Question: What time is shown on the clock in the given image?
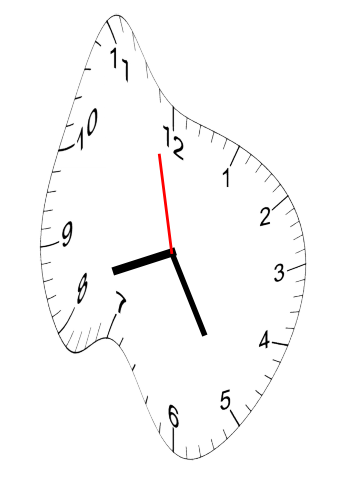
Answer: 08:24:58